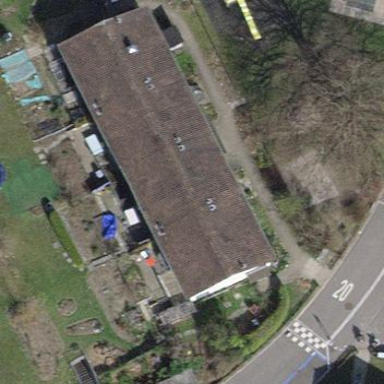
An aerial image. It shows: Gabled house with pitched roof.